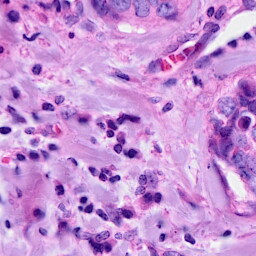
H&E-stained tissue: Breast